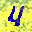
Label: 4